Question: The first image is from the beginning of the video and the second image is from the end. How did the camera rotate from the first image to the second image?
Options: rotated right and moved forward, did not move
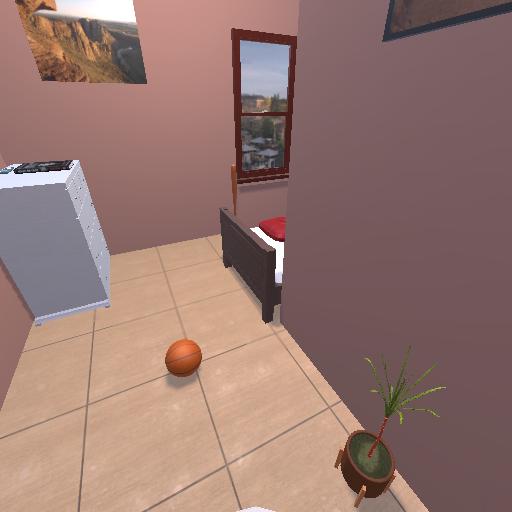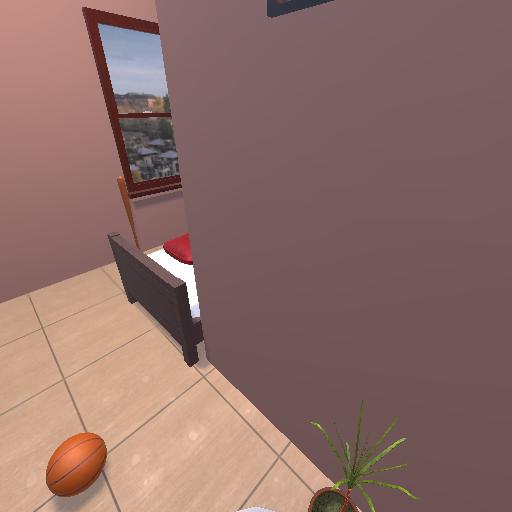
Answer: rotated right and moved forward